Question: I am trying to do OCR demo in android Studio using tutorial <URL> and been following RmTheis's guidelines and after this built ndk from command prompt for tess-two and eyes-two.But still Getting errors?
Error >>>
Updates an Android project "must already have an AndroidManifest.xml ",where could I have made mistake although I am following every steps.
my output in Command promt is shown in the image.
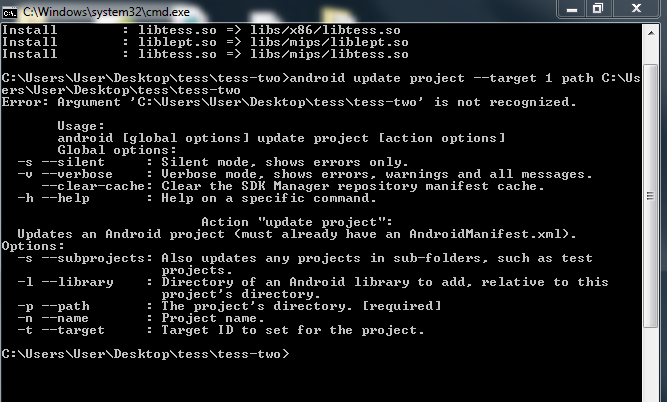
Answer: android update project --target 1 --path C:\ ..... ess-two